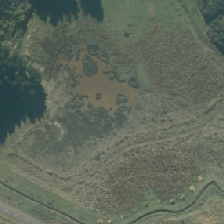
Land cover: herbaceous_freshwater_vege